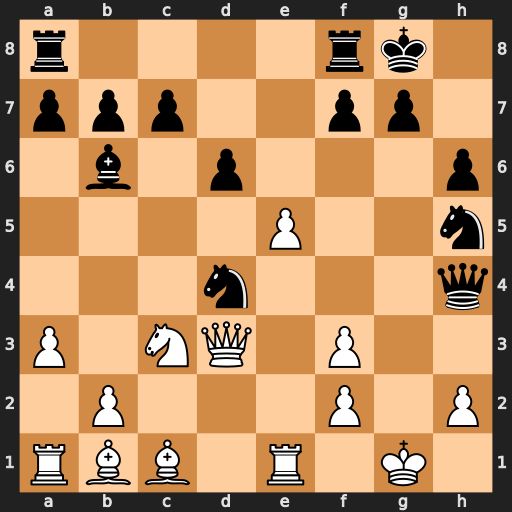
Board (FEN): r4rk1/ppp2pp1/1b1p3p/4P2n/3n3q/P1NQ1P2/1P3P1P/RBB1R1K1
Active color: w
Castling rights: -
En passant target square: -
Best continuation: Qh7#